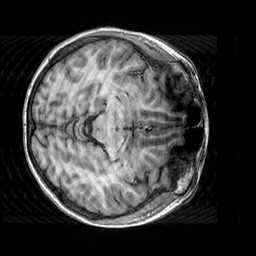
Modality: T1w
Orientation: axial
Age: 25
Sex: female
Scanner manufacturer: siemens
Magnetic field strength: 3 T
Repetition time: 2.3 s
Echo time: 0.00303 s